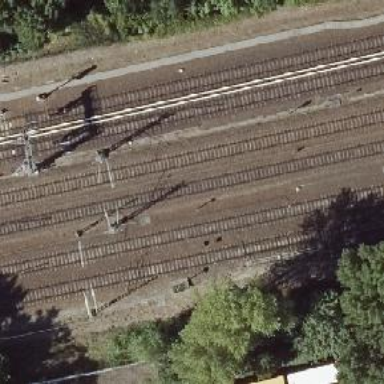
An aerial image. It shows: Railway signal.